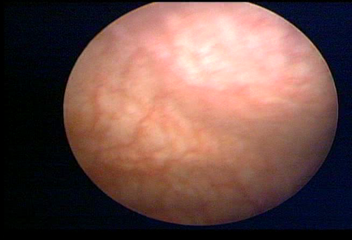
Modality: WLC
Class: Normal mucosa
Bladder cancer association: No